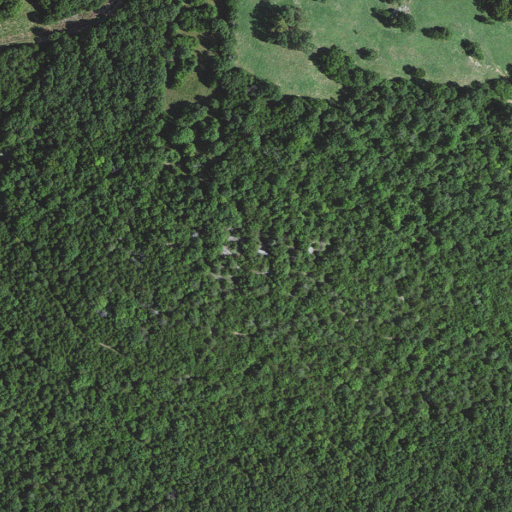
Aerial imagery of mountain in Arkansas named Willis Bald containing evergreen forest, mixed forest, pasture, and deciduous forest